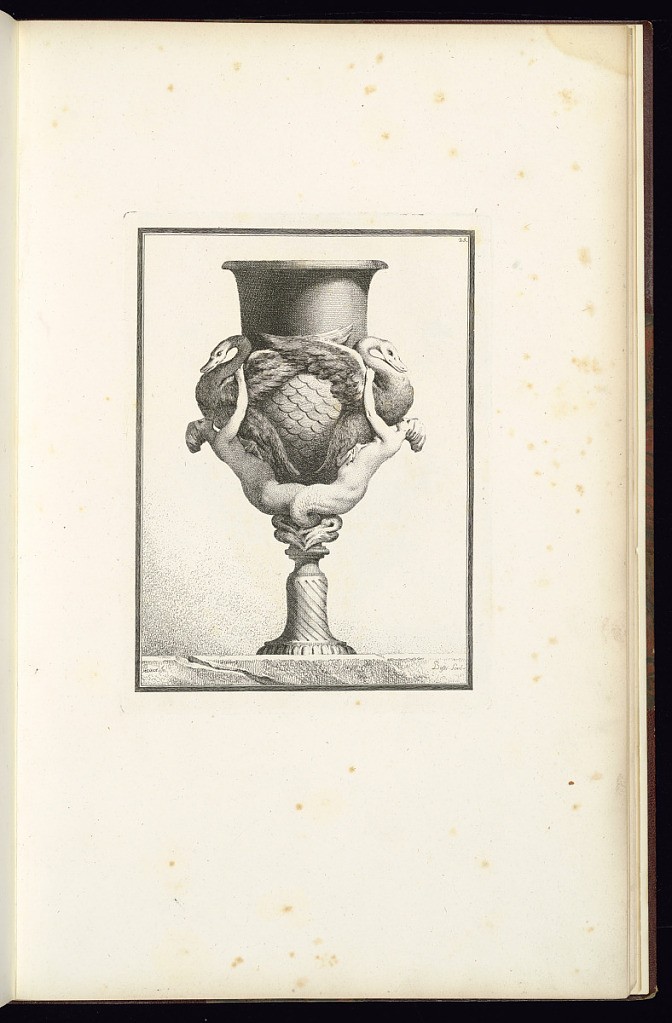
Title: Design for a Vase
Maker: Ennemond Alexandre Petitot, French, 1727 – 1801
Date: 1764
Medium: Etching on laid paper
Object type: Print
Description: Design for a vase, decorated with two mermaids holding onto large swans. The body of the vase is decorated with a fish scale pattern and the foot is fluted. The plate is signed and numbered.